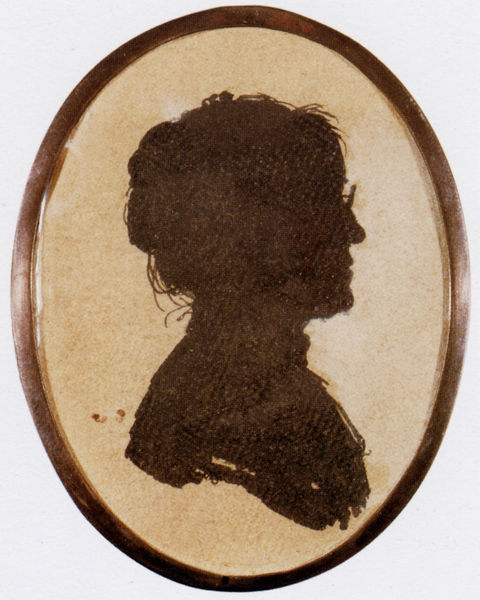
Titel: Porträt der Mutter (Silhouette)
Künstler: Franz Marc
Standort: Bad Arolsen
Institution: Waldeckischer Geschichtsverein e.V.
Schlagwörter: dunkel, feder, kopf, schatten, weiß, aquarell, braun, frau, frisur, glas, grau, haar, hell, hintergrund, holz, licht, mund, nase, profil, schwarz, stirn, zeichnung, blick, dame, beige, alt, wand, alte, knoten, kragen, mensch, rahmen, bild, bildnis, hals, portrait, porträt, signatur, öl, spiegelung, haare, stoff, familie, mutter, brustbild, england, kinn, kontrast, lippen, rechts, rokoko, schulter, schultern, oval, passpartout, rund, deutschland, dutt, seitlich, papier, rahmung, ansicht, creme, fläche, sonnenlicht, wasserfarbe, silhouette, rand, sepia, romantik, weiblich, zopf, büste, seitenansicht, foto, fotografie, tusche, berlin, medaillon, druck, schnitt, seite, brille, strich, schwester, pinsel, tinte, schattenriss, kneifer, scherenschnitt, biedermeier, medallion, gut, imprssionismus, medaille, nasenspitze, alte frau, oma, miniatur, fassung, silouhette, brillen, strähnen, profilansicht, haarsträhnen, großmutter, scheere, lünette, ahnen, biedermaier, ase, medaillion, eingerahmt, brustung, dane, dilly, erbstück, feminin, gemalter scherenschnitt, im schnitt, nachgdunkelt, rofil, scerenschnitt, schattenbil, schattenbild, scheerenschnitt, scherenschitt, scherenschnittartig, tante, farbfotografie